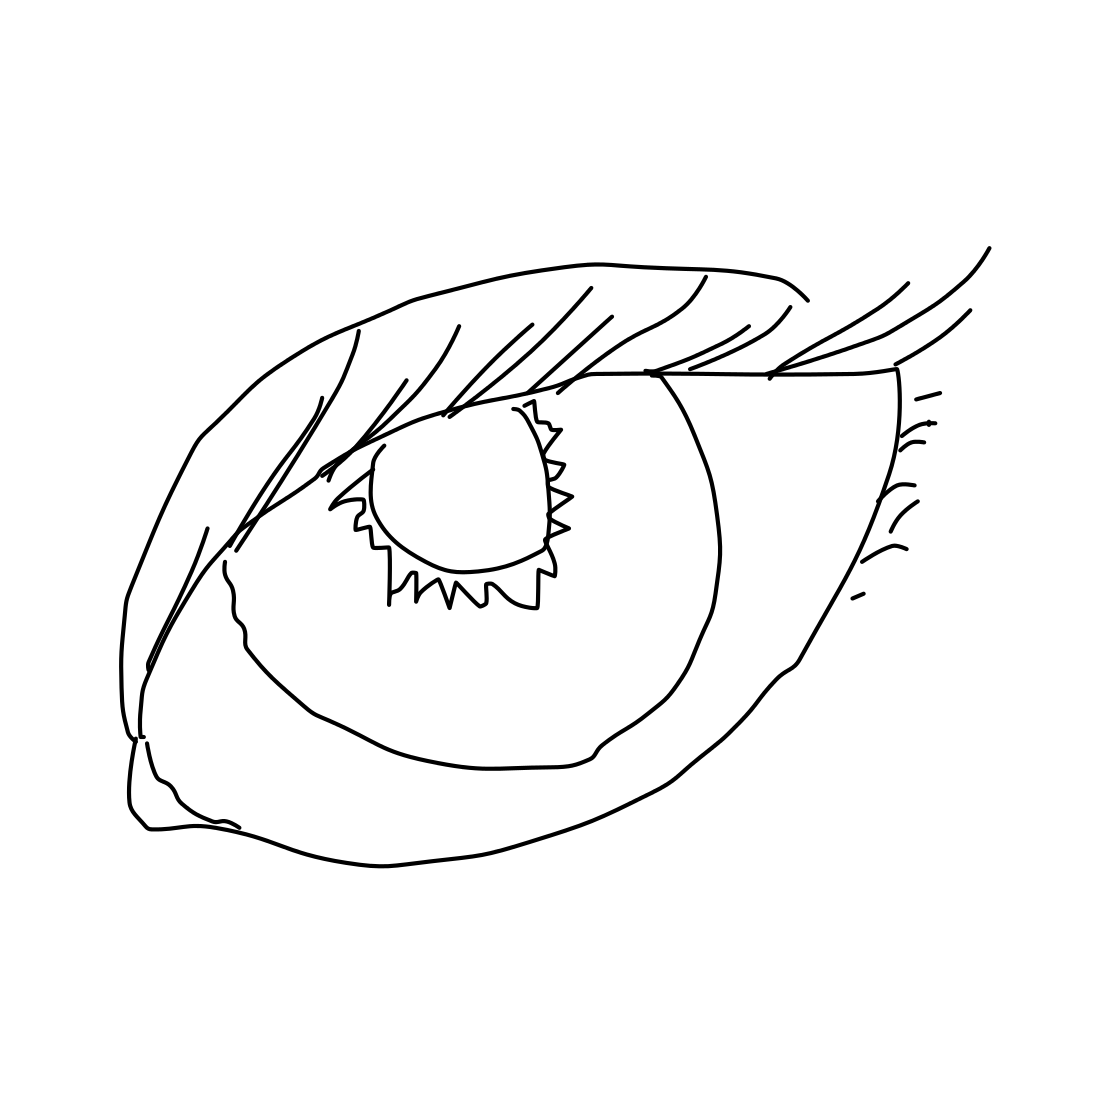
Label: eye